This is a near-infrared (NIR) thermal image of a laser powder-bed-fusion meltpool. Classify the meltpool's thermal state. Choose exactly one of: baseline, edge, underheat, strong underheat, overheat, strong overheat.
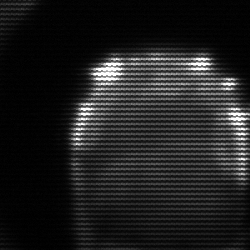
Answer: edge